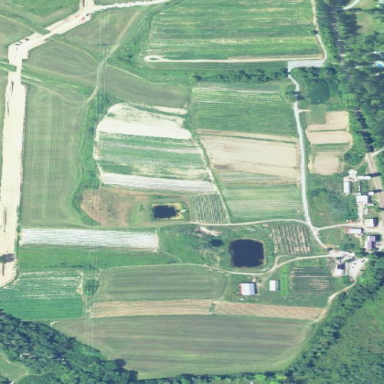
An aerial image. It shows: Farmland used to cultivate crops.